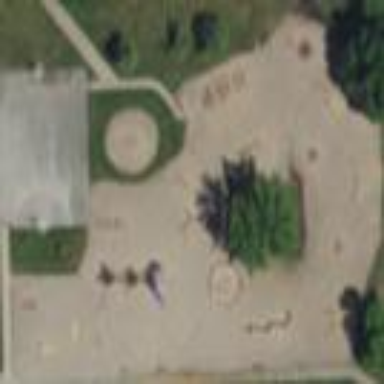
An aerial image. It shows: Playground area for leisure activities on the land.